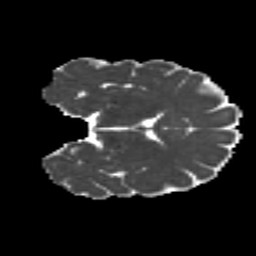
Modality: MD
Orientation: coronal
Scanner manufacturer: siemens
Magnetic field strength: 3 T
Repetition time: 4.16 s
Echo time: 0.0806 s